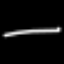
Label: line